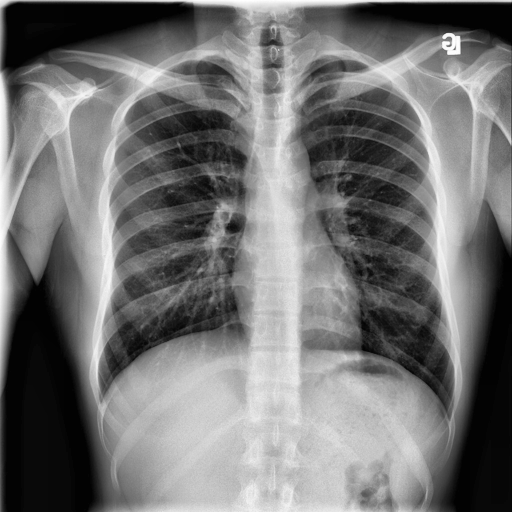
Finding: NORMAL